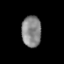
Tissue: prostate
Cell type: Myeloid cells
Senescence score: 0.1881
Nuclear area (px): 598
Mean DAPI intensity: 134.192